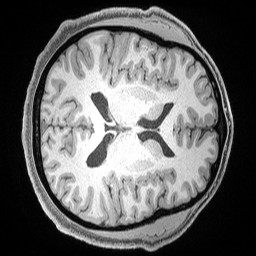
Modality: T1w
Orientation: axial
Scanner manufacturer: siemens
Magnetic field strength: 3 T
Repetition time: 2.53 s
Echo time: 0.00169 s